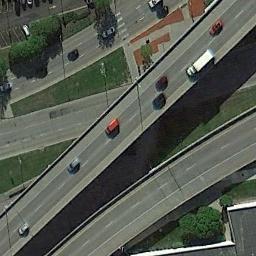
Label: overpass